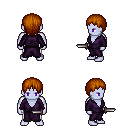
a pixel art fantasy rpg character, male body template, dark elf, purple skin, purple robe, white pants, brunette plain hairstyle, dagger, four views (front, back, left, right), 2x2 character sprite sheet, small pixel art, hard edges, no anti-aliasing